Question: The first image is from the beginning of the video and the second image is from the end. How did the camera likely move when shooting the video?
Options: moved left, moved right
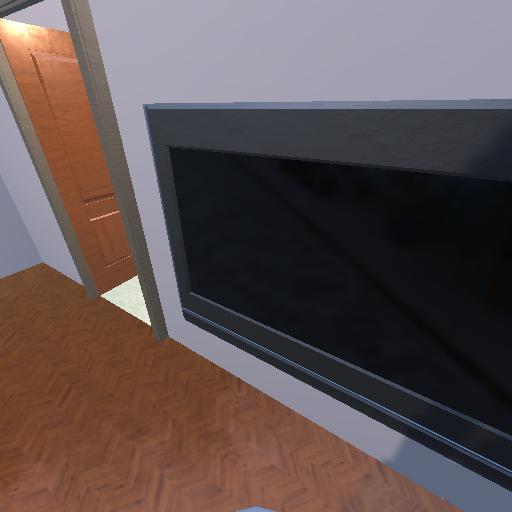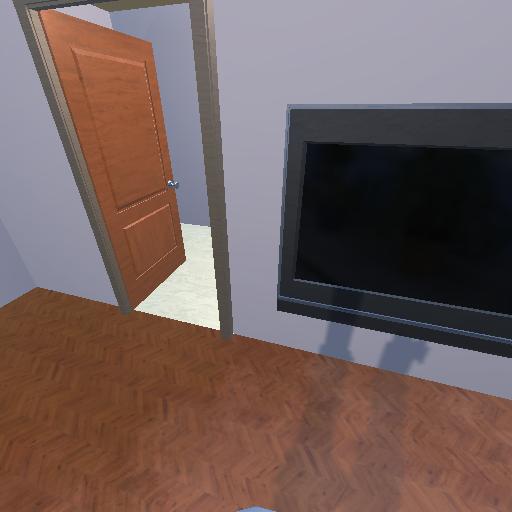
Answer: moved left